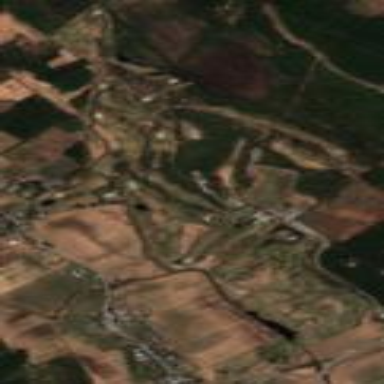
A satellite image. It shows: Golf course surrounded by greenery.